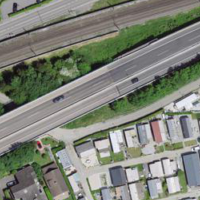
EUNIS habitat code: 53
Species observed at this site:
Orchis anthropophora